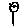
Label: flower